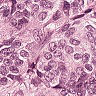
Metastatic tissue present: yes